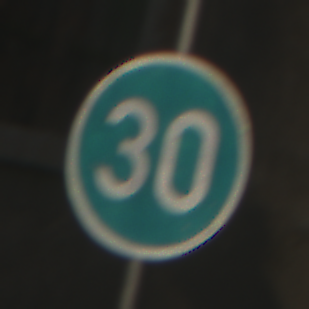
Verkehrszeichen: VorgeschriebeneMindestgeschwindigkeit
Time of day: Midday
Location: Outdoor (Urban)
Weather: Clear
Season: NotSpecified
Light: Natural